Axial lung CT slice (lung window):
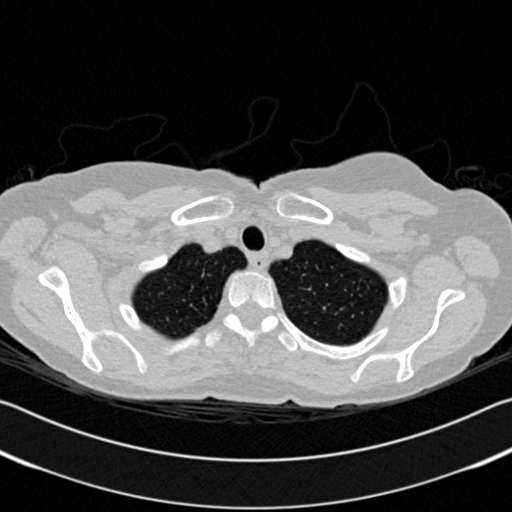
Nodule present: no